Aerial crown-view tile of a tropical tree (Barro Colorado Island, Panama), acquired 20241216:
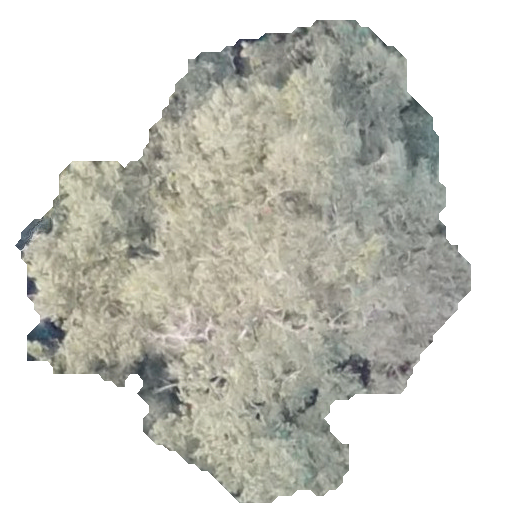
Species: Chrysophyllum cainito
GBIF accepted scientific name: Chrysophyllum cainito
Crown area: 201.037 m²